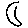
Label: moon